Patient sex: M
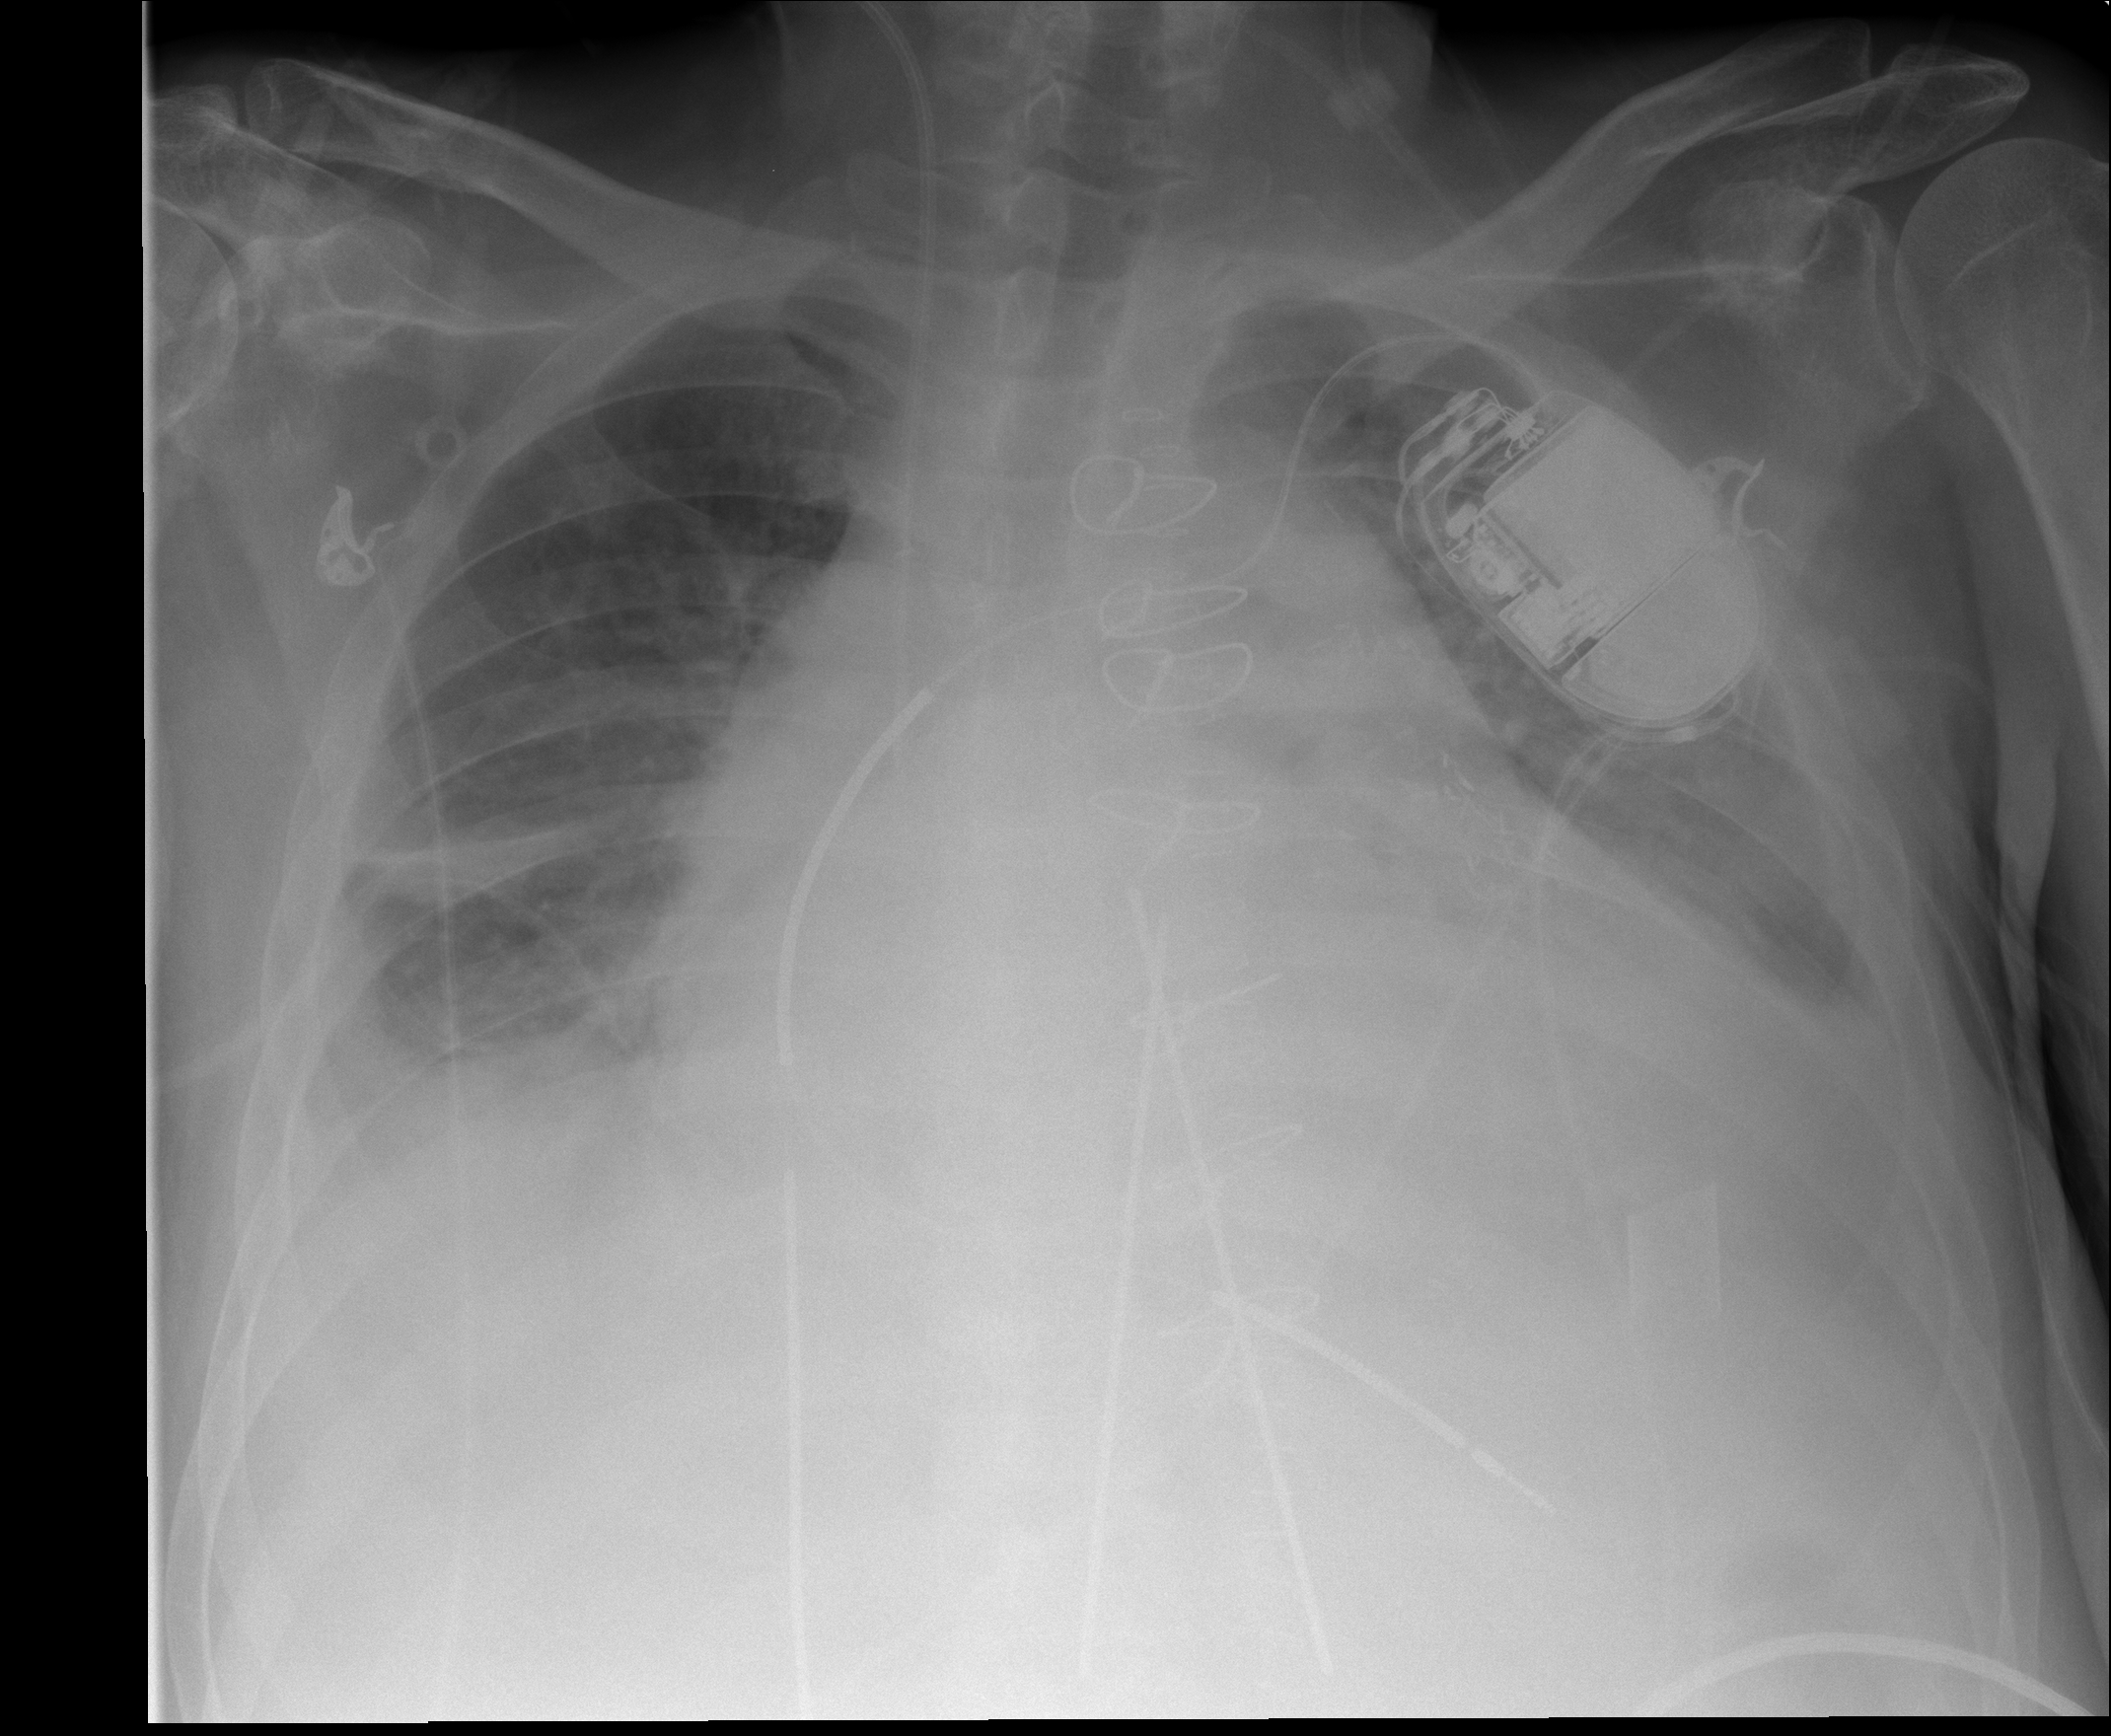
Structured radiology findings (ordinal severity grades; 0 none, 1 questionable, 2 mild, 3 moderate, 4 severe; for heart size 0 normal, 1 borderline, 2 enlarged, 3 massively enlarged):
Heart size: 3
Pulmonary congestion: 0
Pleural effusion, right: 2
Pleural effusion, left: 2
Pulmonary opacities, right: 1
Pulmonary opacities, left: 0
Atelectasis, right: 2
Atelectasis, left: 2